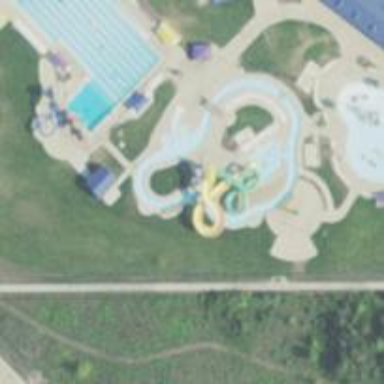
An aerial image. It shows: Water slide attraction.